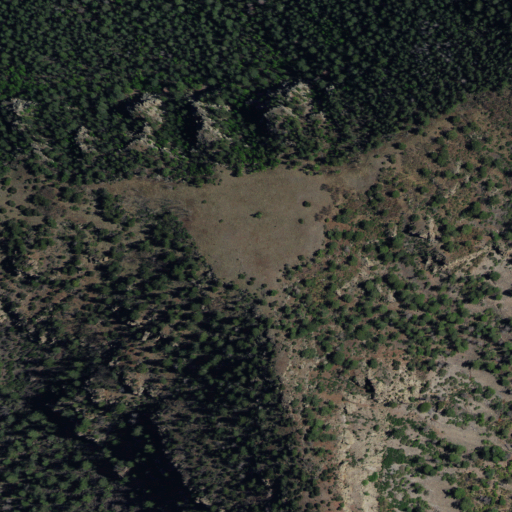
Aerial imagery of mountain in New Mexico named Alegres Mountain containing evergreen forest, shrub, and mixed forest